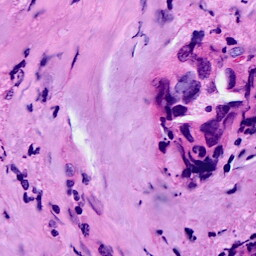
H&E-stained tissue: Breast